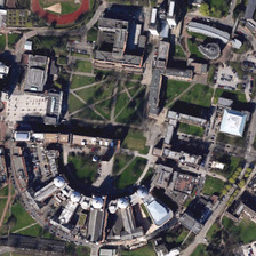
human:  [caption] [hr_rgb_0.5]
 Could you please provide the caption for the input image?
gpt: many trees and lawns are planted near the building .

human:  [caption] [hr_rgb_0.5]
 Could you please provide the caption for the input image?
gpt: A playground was built in the school.

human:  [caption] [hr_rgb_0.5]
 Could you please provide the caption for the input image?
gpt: A playground has been built in the school.

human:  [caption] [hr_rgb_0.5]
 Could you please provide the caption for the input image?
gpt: a playground was built in the school.

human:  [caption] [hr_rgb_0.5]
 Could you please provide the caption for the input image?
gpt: many trees and lawns are planted near the building .